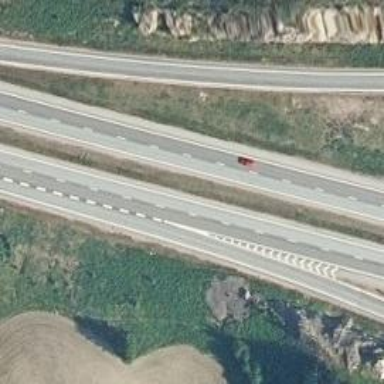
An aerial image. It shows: Motorway junction.